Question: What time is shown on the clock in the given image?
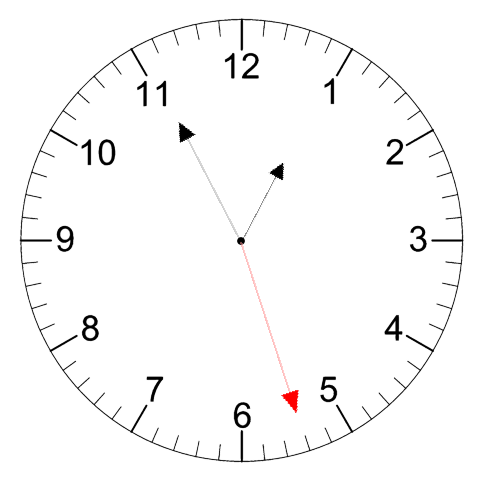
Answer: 12:55:27